Question: When I open xcode and create layout everything looks pretty much like it should (meaning that the storyboard view controller looks pretty much like the preview)
But when I close out of xcode and re-open it... the view looks like this. This is concerning not just because its difficult to work on, but also because it seems that the storyboard file knows these aren't where they should be. If I click on any individual element it is looking for me to update the constraints for this new layout which is completely inaccurate.
I've tried moving all the items back to the middle, and re-laying out the whole thing, but this takes about 5+ minutes each time I want to make a change. I'm wondering if there is a way to reset the storyboard back to what it should be, or if there is some setting that I have wrong which would result in this change. Any help would be greatly appreciated!
UPDATE!
Ok so I discovered now that I can "Update Frame" to fix the layout. Still not sure why the layout is getting messed up in the first place.

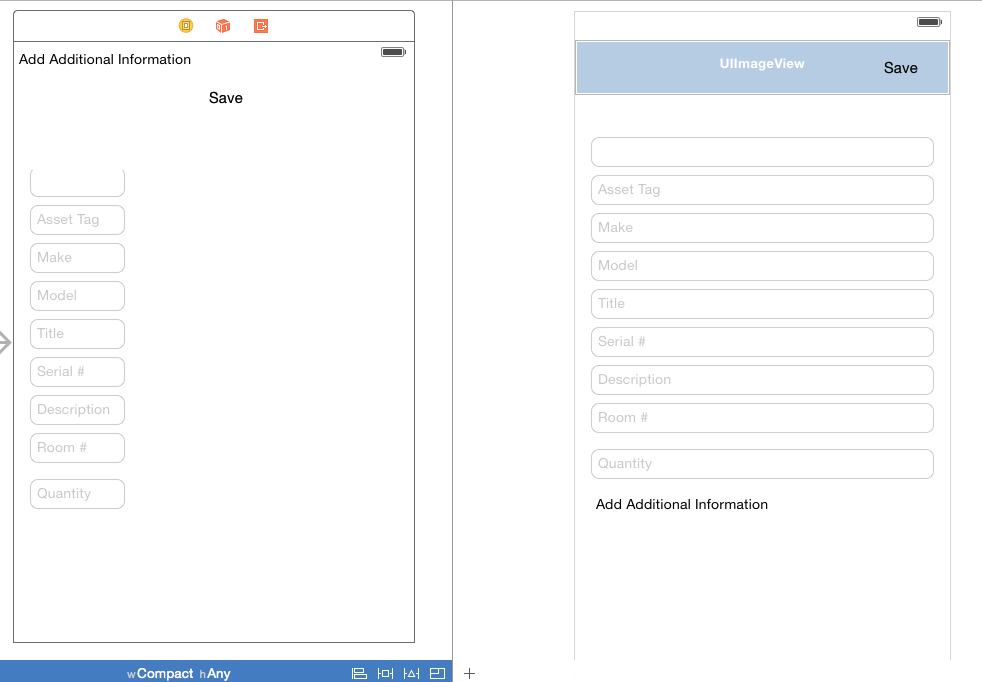
Answer: That seems like a bug in xCode 6.1.x (prior to v6.3.xx), which was resolved in a meanwhile.
Here is the official reference :
<URL>
Definite solution of this problem :
You need to update xCode to v6.3 which successfully resolves this problem